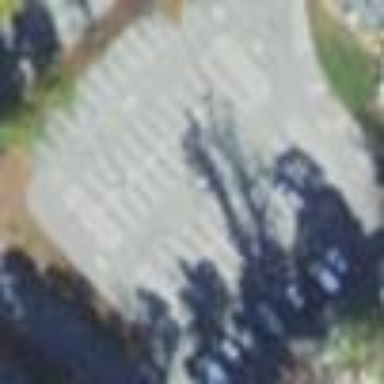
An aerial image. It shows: Parking area.